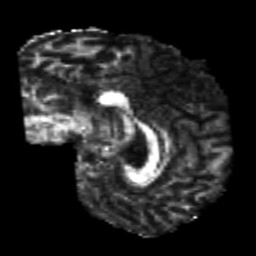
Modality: FA
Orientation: sagittal
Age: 22
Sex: male
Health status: healthy
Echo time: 0.074 s